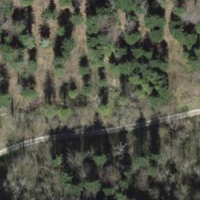
EUNIS habitat code: 41
Species observed at this site:
Leucojum vernum
Asarum europaeum